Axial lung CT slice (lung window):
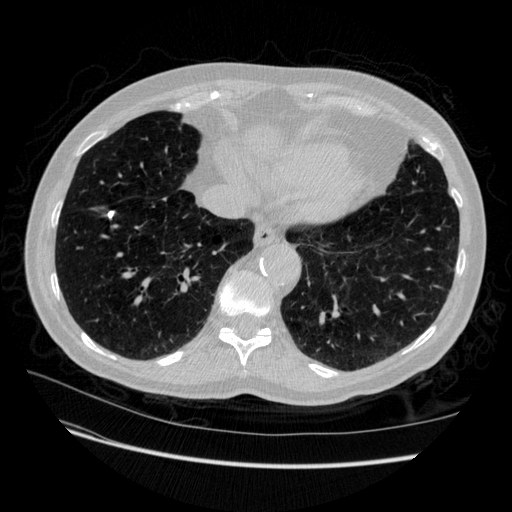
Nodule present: yes
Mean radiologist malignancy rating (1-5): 1